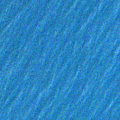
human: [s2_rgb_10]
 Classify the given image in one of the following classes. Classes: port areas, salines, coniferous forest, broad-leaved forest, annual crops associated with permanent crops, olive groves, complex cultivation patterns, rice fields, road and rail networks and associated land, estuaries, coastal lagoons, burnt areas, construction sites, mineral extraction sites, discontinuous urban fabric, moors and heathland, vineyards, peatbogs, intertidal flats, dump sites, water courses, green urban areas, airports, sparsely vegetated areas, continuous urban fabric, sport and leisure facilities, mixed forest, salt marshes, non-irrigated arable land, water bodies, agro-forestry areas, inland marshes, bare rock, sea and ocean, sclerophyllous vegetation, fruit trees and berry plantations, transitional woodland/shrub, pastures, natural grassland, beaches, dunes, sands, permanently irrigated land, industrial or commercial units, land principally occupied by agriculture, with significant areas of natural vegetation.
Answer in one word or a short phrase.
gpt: sea and ocean